Question: I am trying to build my XCode project and this is what I get. The project runs fine on a device but fails to run on simulator.

Can someone please explain me why this is happening. I have tried removing this library from the project and add it again. It still fails to run on simulator.
Thanks in advance.
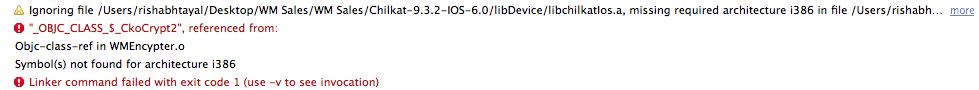
Answer: i386 is a reference to the Intel processor architecture used by your development machine (the actual iOS devices use ARM processors).
The error indicates that the library has not been built to include support for the Intel architecture. As the simulator runs on the desktop, it requires Intel support to run.
You should obtain a copy of the library that includes i386, or build it yourself.
Here's one way that can be done (for another library that required i386 support adding)
<URL>